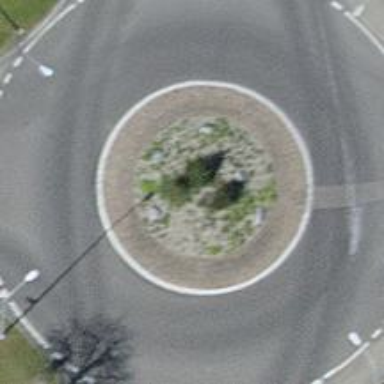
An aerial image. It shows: Secondary road made of asphalt leading to roundabout.